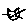
Label: cat